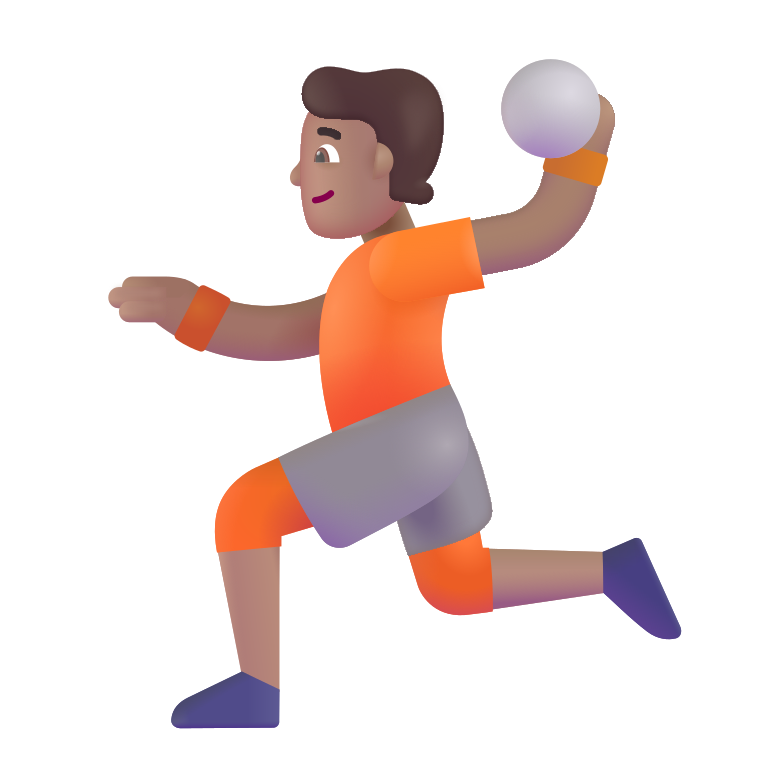
person playing handball color